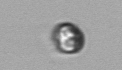
Label: Dinophyceae